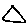
Label: triangle